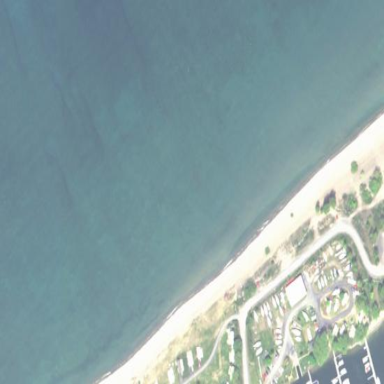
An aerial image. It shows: Scenic beach with natural beauty.